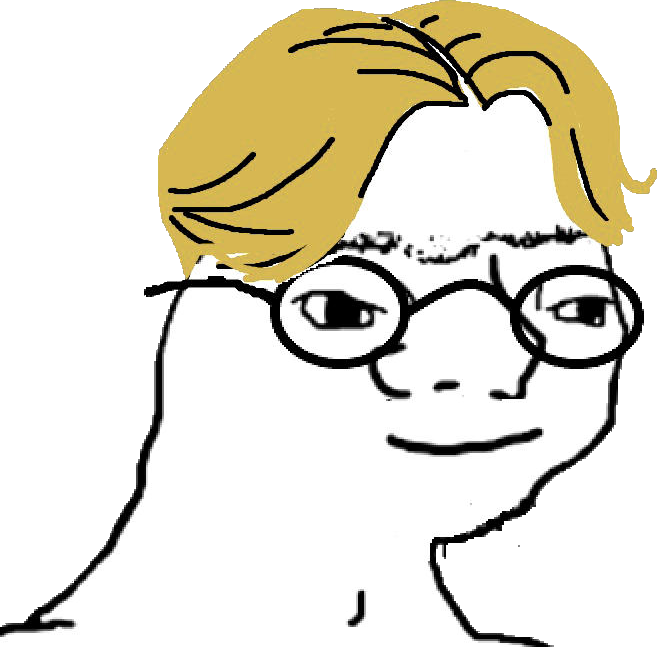
Label: 5_Zoomer